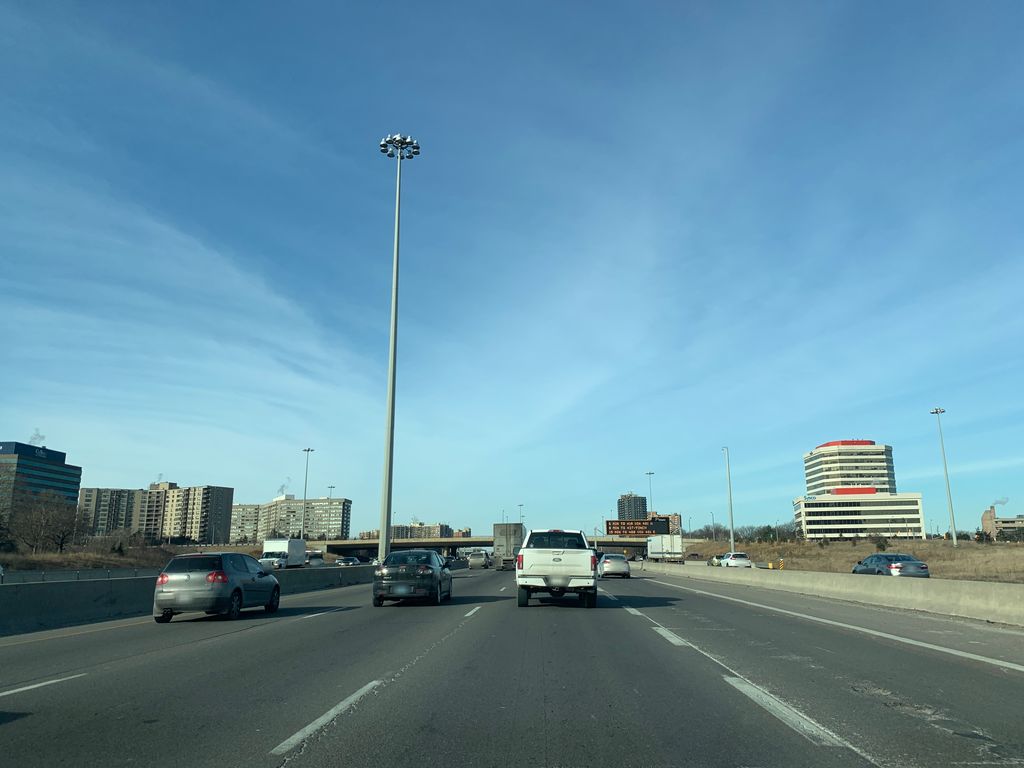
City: toronto